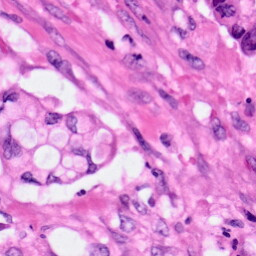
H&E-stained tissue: Pancreatic